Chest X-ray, PA view. Patient: 52 years old, sex F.
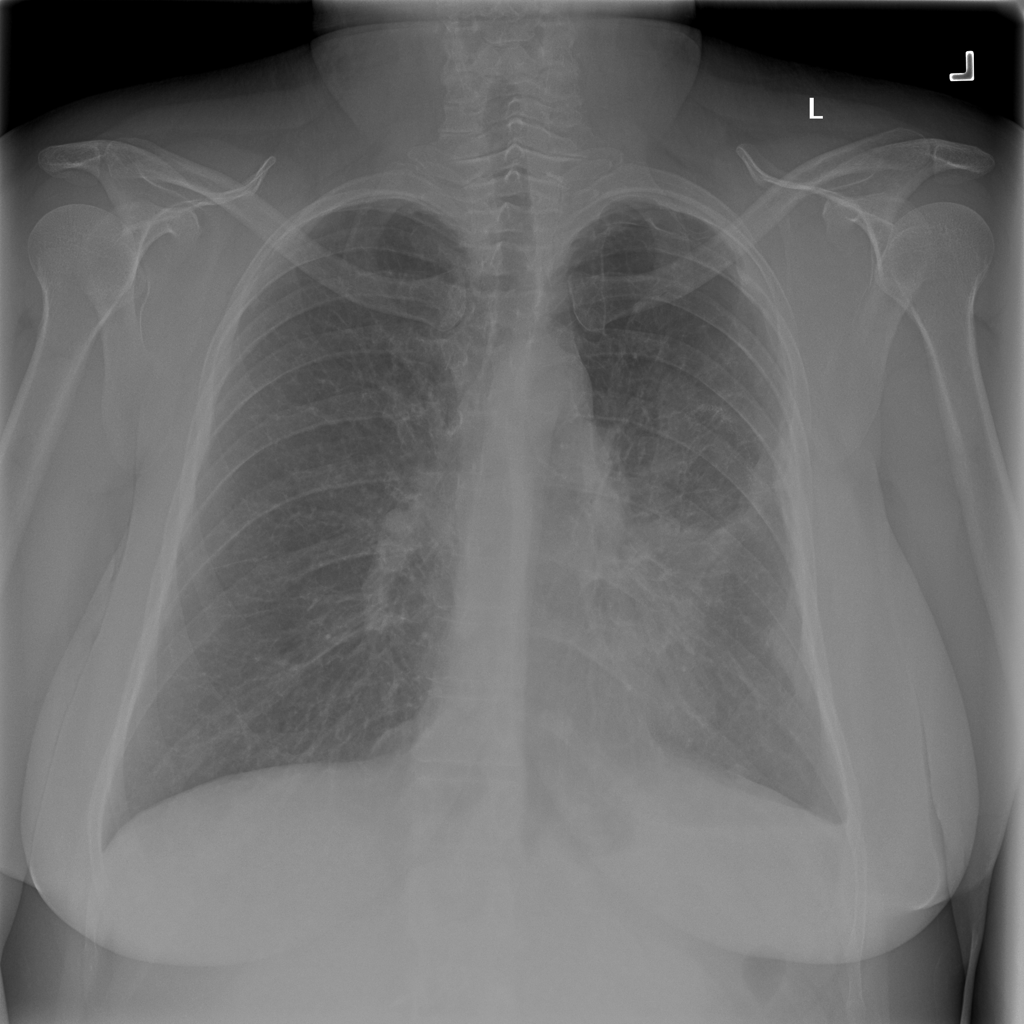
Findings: Pleural_Thickening